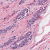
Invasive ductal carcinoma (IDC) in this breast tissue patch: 1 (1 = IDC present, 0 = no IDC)